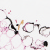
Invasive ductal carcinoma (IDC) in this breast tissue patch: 0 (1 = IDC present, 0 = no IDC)